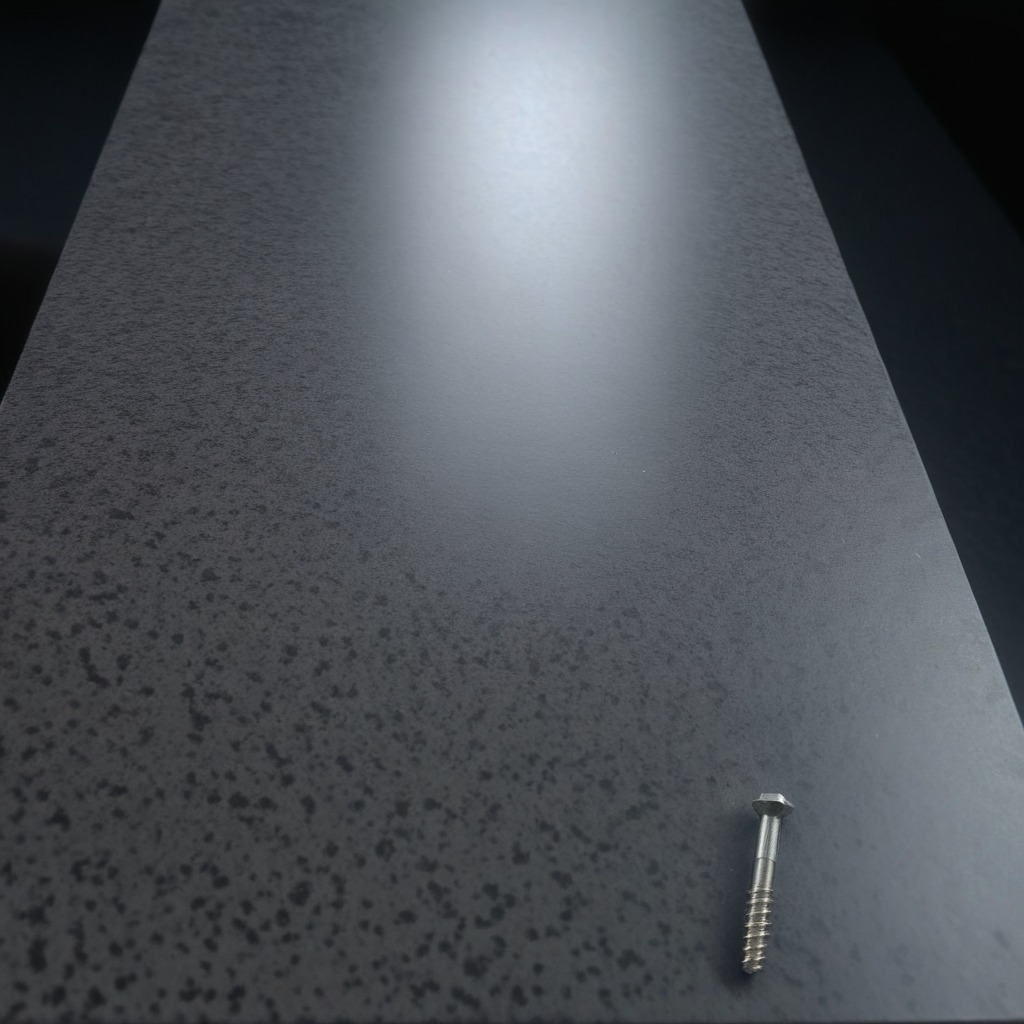
A metal screw is lying on a clean granite table inside a workshop at night dim ambient light soft shadows worn but